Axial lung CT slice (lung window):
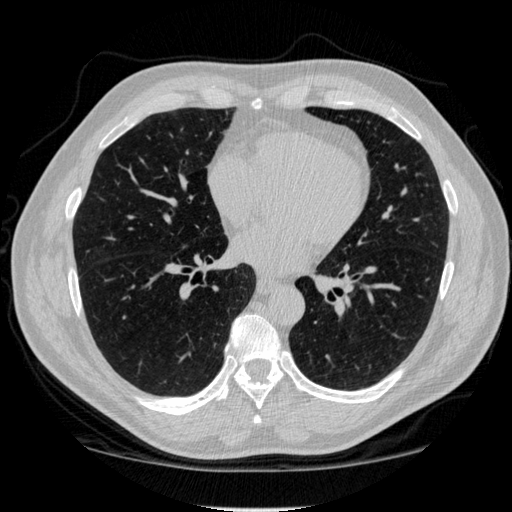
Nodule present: no